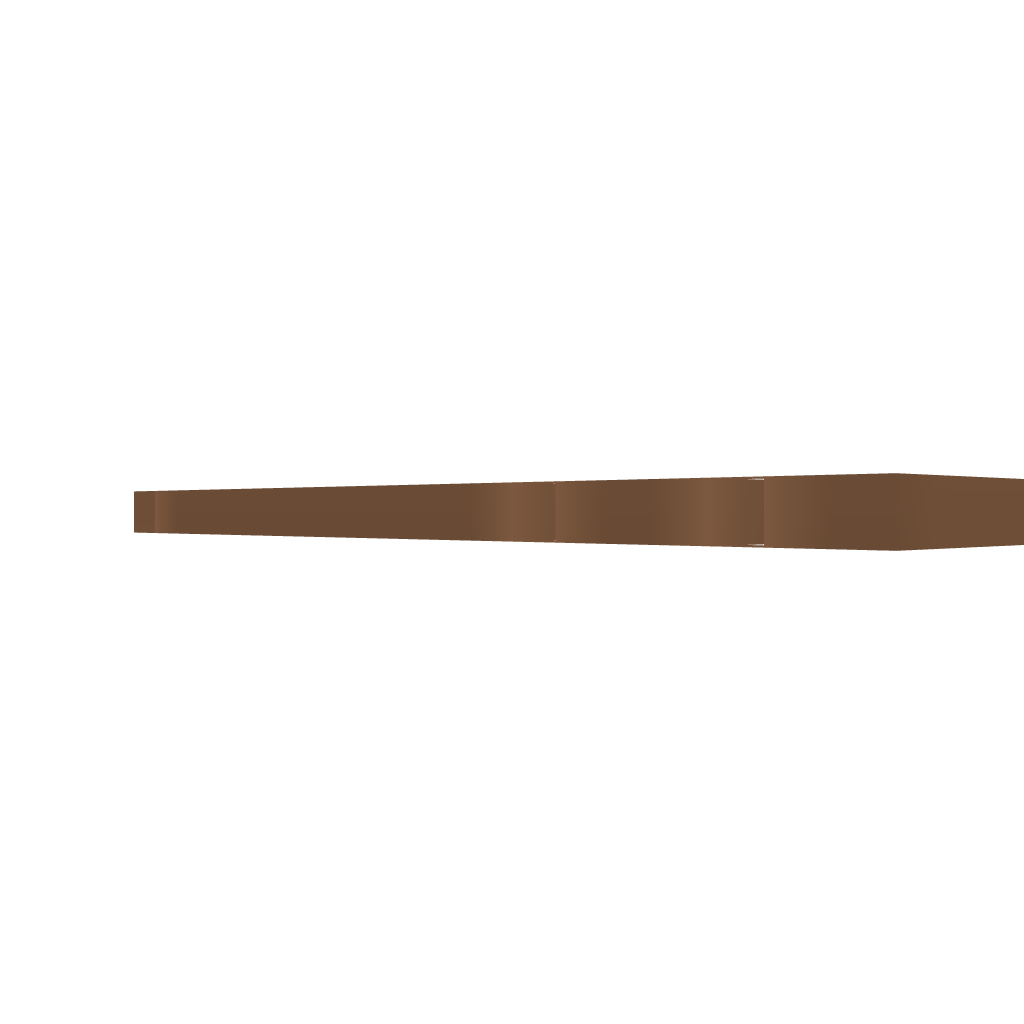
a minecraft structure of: Race34